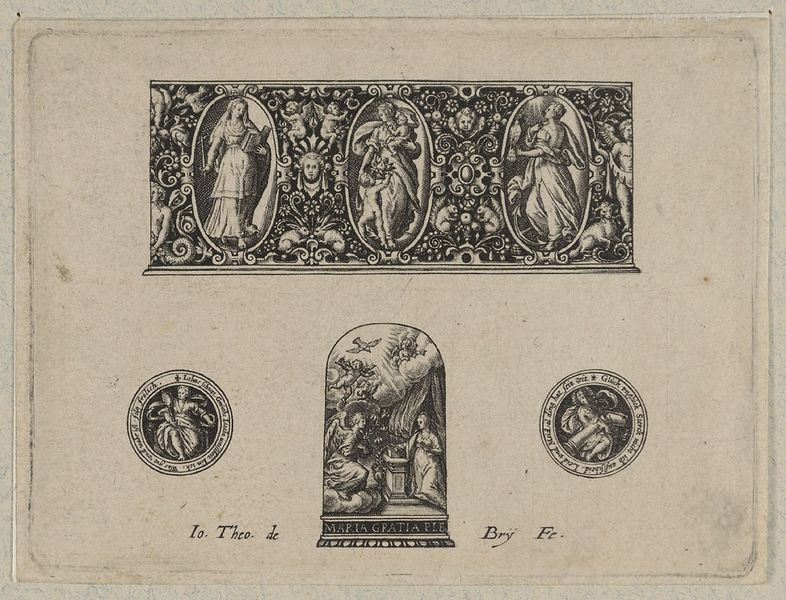
Titel: Fingerhüte mit figürlichen Darstellungen, Blatt aus der Folge 'Fingerhüte'
Künstler: Johann Theodor de Bry
Standort: Hamburg
Institution: Museum für Kunst und Gewerbe Hamburg
Schlagwörter: himmel, vogel, frauen, blumen, frau, grau, schwarz, zeichnung, alt, taube, blatt, pflanzen, engel, hase, liebe, papier, grafik, graphik, könig, ornamente, fotografie, photographie, glaube, druckgraphik, druckgrafik, stich, kunstgewerbe, königin, hoffnung, maria, kupferstich, jesu, kunsthandwerk, christi, geburt, groteske, lukas, domini, tugenden, goldschmiedearbeit, mariae, theo, reproduktionen, herrn, ave, blumenornamente, industriedesign, druckerzeugnisse, schweifwerk, vögel, tierornamente, verkündigung, annuntiatio, verheißung, ornamentstich, vorlageblätter, eichhörnchen, nächstenliebe, schweifwerkgroteske